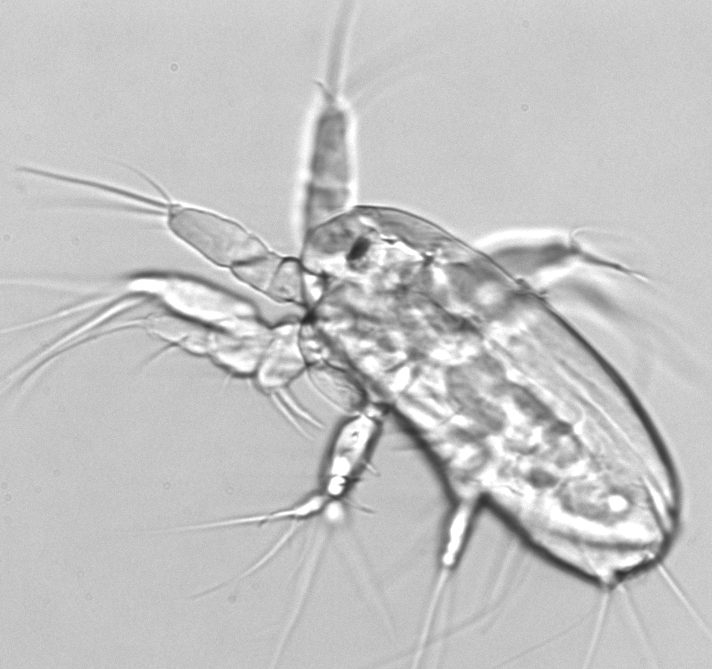
Label: Copepod_nauplii